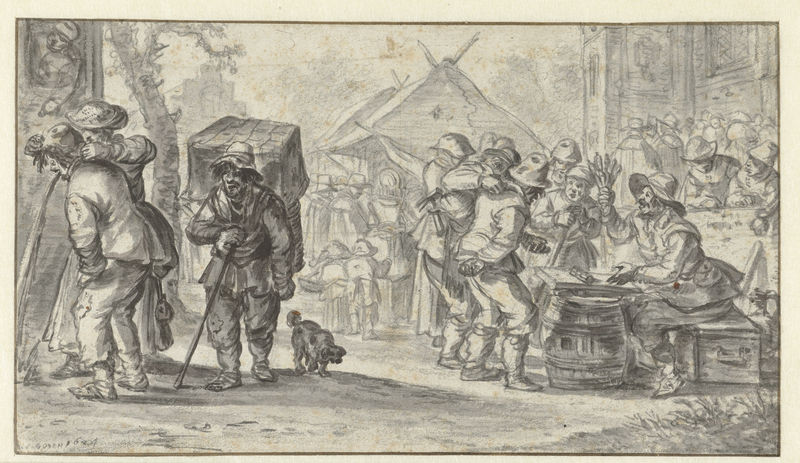
Titel: Boerenkermis
Künstler: Jan van Goyen
Standort: Amsterdam
Institution: Rijksmuseum
Schlagwörter: baum, gruppe, schatten, weiß, menschen, fenster, hut, hüte, männer, schwarz, skizze, straße, zeichnung, dach, gebäude, gras, haus, hund, weg, fest, alt, arm, tragen, hütte, kirche, händler, bauern, handel, kinder, stock, spieler, stab, kiepe, last, dorf, markt, platz, krieg, spielen, korb, bauer, spiel, truhe, kupfer, menschenmasse, volk, jahrmarkt, stand, kiste, fass, hammer, leid, mittelalter, schreiber, rucksack, armut, träger, bauernmarkt, zelt, tonne, lastträger, feilschen, kotzen, gauckler, <marktszene, süiel